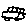
Label: car